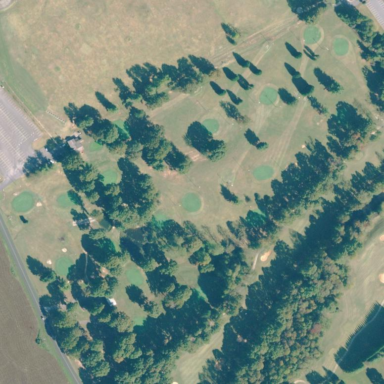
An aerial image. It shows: Golf course surrounded by greenery.